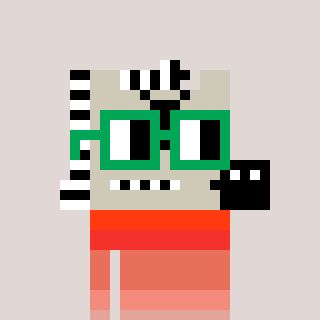
a pixel art character with square green glasses, a zebra-shaped head and a cold-colored body on a warm background